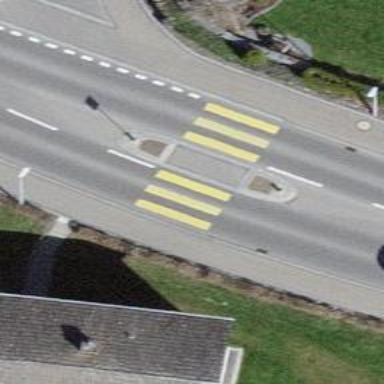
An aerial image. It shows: Secondary road with cycle track on the right.